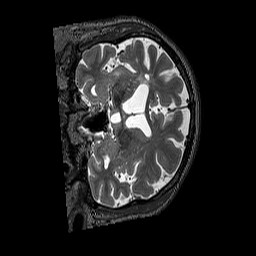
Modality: T2w
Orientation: coronal
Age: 64
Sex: male
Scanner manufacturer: siemens
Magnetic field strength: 3 T
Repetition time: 3.2 s
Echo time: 0.567 s